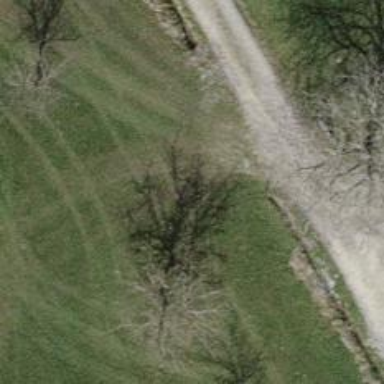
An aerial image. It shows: Single tag "natural: tree."